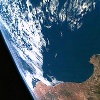
Label: water